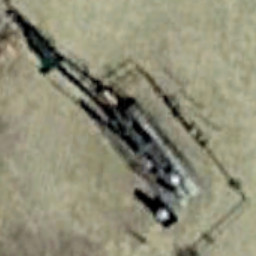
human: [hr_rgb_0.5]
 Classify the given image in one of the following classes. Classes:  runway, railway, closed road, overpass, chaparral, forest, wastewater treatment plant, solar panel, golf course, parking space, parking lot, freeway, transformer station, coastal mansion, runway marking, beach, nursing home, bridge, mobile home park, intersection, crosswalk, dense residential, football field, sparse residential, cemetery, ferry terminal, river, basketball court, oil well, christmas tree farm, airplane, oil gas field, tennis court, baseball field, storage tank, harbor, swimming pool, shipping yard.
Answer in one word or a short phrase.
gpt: oil well